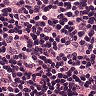
Metastatic tissue present: no